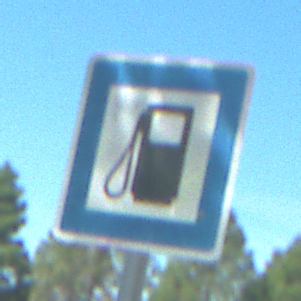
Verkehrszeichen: Tankstelle
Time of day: Midday
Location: Outdoor (Special)
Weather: PartlyCloudy
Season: NotSpecified
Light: Natural